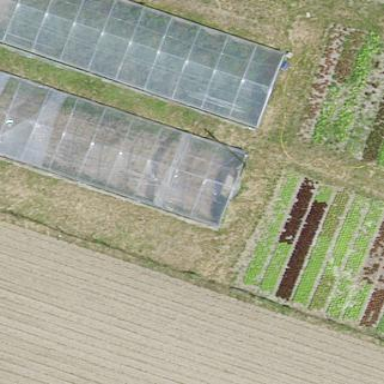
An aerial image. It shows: Greenhouse.